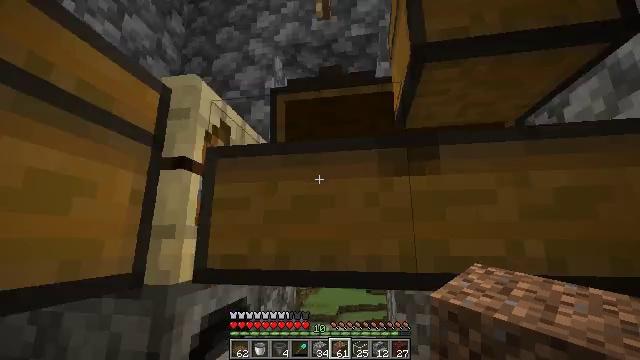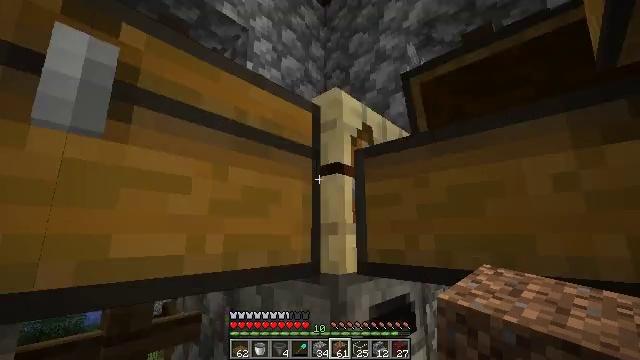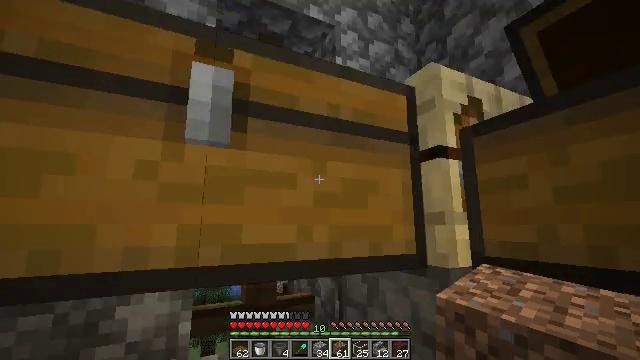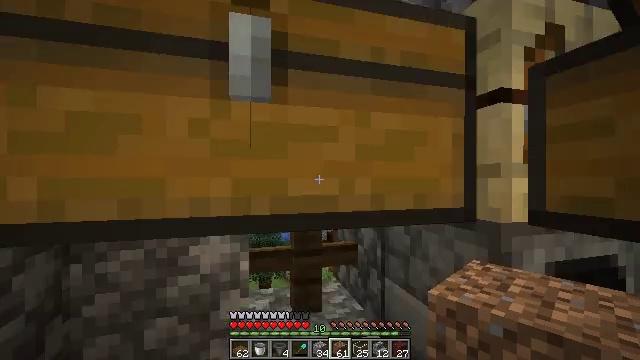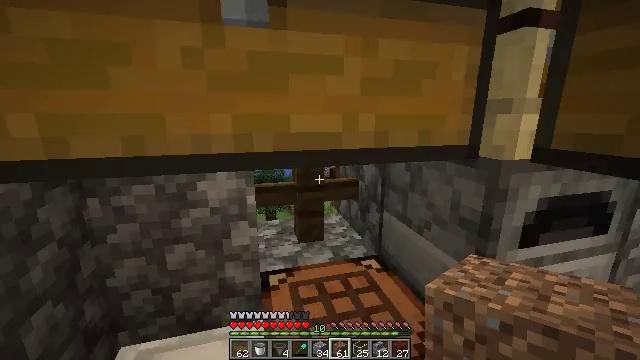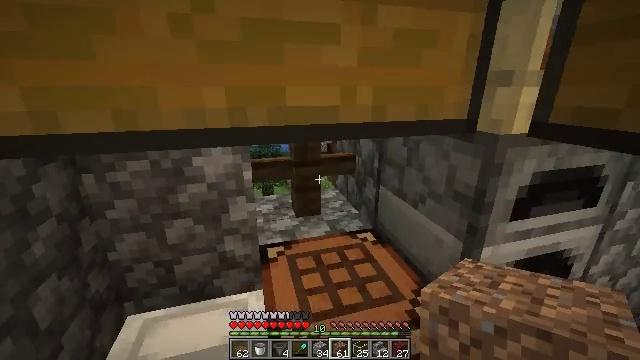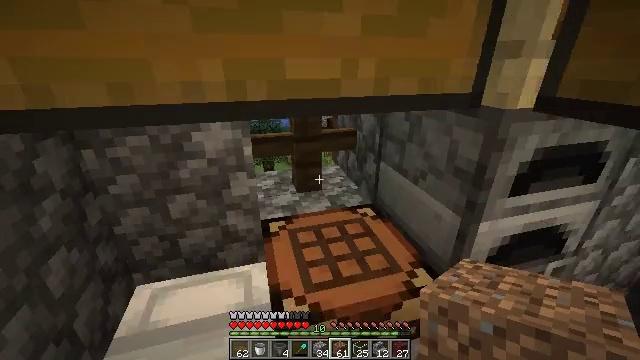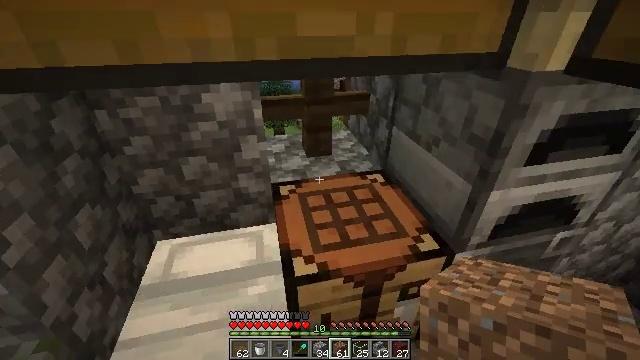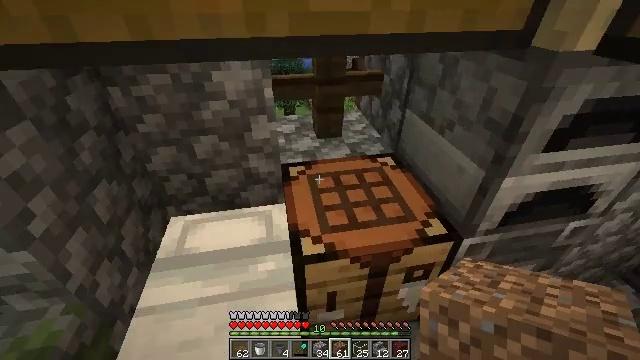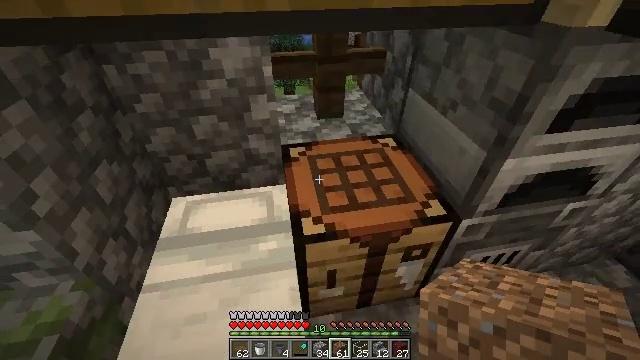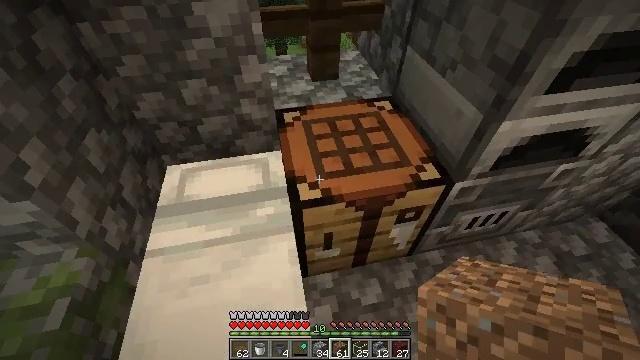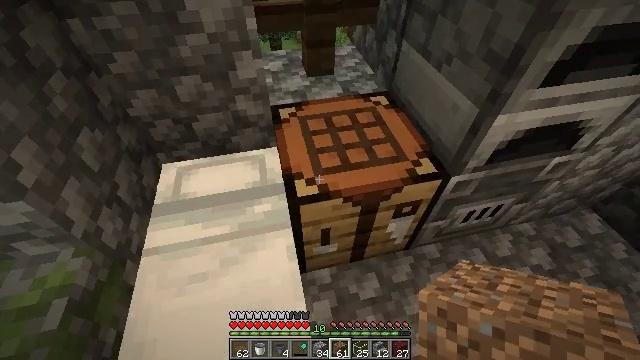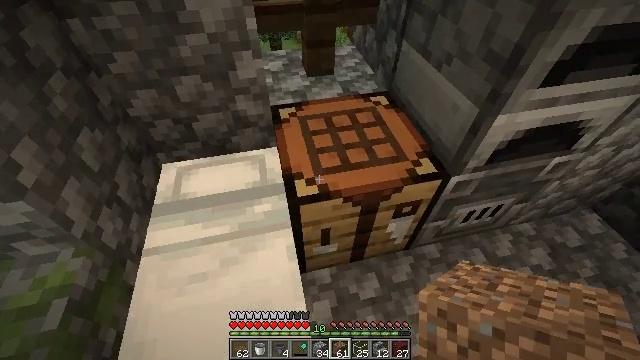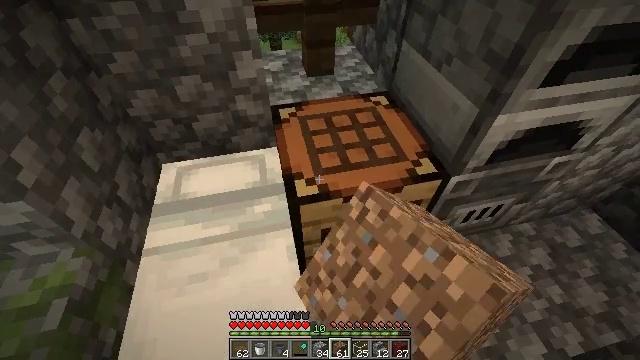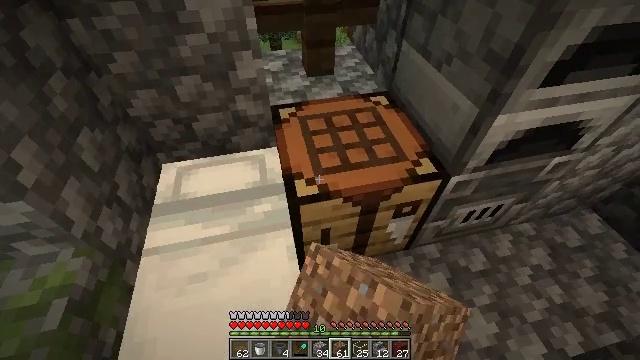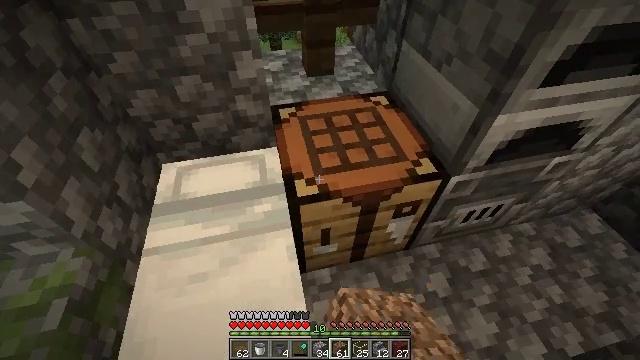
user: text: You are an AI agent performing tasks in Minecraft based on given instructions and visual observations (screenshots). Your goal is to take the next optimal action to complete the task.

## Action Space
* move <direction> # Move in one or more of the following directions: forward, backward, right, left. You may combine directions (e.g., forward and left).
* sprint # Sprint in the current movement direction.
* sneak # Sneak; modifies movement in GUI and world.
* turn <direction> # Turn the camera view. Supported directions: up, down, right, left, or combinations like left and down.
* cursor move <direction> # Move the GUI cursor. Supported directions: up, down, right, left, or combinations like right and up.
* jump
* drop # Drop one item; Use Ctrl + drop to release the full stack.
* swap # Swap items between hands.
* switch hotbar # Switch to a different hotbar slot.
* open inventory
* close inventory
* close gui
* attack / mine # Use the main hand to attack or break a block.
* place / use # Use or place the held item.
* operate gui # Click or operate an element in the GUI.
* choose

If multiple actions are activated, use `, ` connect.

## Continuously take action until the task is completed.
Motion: motion action
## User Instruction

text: Put cobblestones in the crafting grid to create a cobblestone wall.
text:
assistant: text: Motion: turn left
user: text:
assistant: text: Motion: turn left and down
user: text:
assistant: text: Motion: turn left and down
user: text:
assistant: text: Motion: turn down
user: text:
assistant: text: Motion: turn down
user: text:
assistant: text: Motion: turn down
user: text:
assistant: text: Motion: turn left and down
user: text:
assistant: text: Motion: turn left and down
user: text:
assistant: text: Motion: turn down
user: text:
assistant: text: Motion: turn right and down
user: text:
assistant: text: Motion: turn right
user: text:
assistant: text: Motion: use / place
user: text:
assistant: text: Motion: use / place
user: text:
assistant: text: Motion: use / place
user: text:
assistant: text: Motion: use / place
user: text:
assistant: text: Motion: no_op
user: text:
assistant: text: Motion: open gui
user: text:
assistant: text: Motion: no_op
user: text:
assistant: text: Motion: no_op
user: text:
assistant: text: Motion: no_op
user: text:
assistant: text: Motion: cursor move right
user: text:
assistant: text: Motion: cursor move right
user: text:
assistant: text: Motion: no_op
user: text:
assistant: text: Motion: cursor move right and down
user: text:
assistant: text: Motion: cursor move right and down
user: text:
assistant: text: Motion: cursor move right and down
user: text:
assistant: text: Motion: cursor move down
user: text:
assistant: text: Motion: no_op
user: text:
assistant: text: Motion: cursor move right
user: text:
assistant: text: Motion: no_op